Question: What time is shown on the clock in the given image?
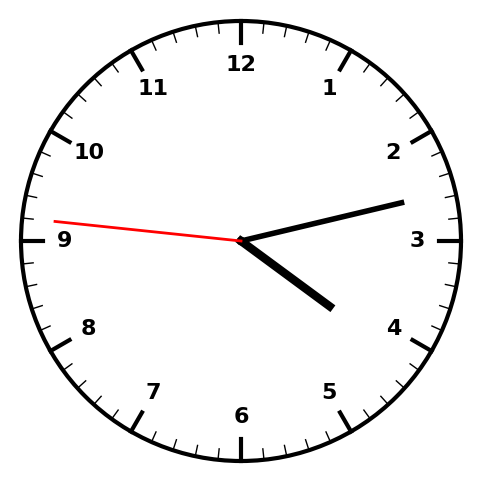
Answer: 04:12:46